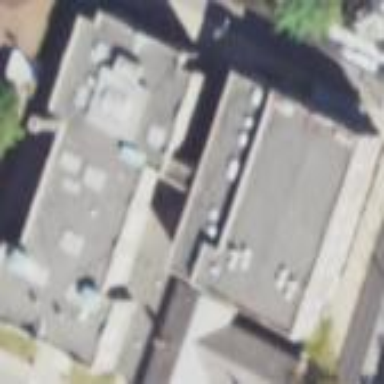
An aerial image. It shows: School building.